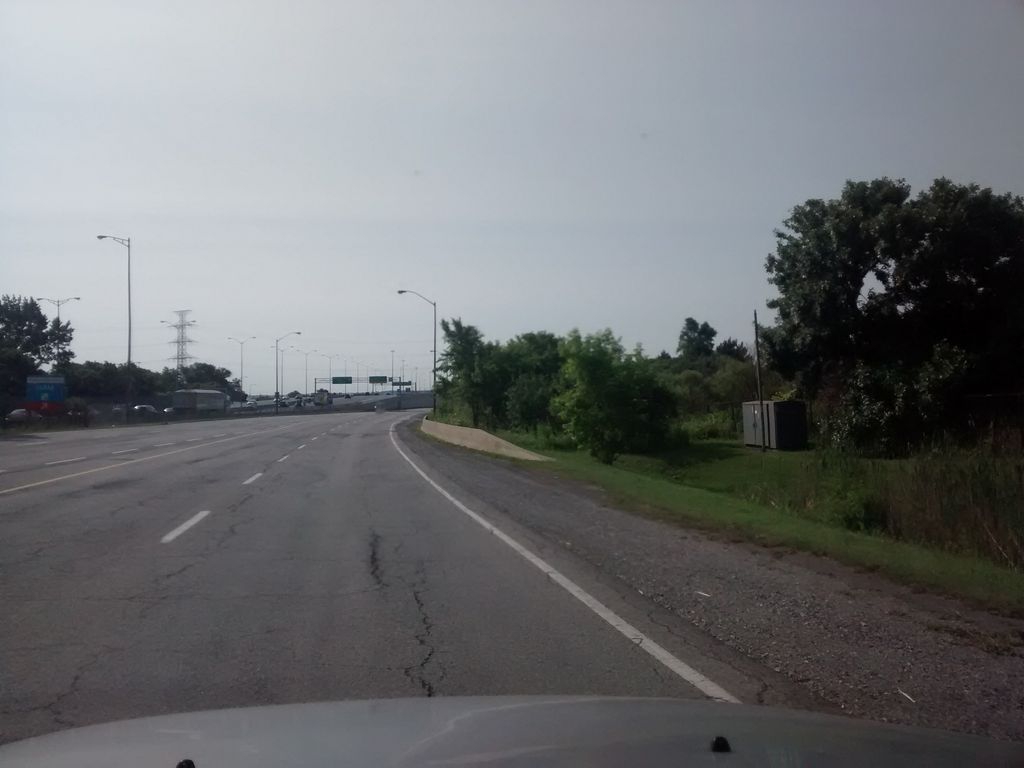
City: hamilton